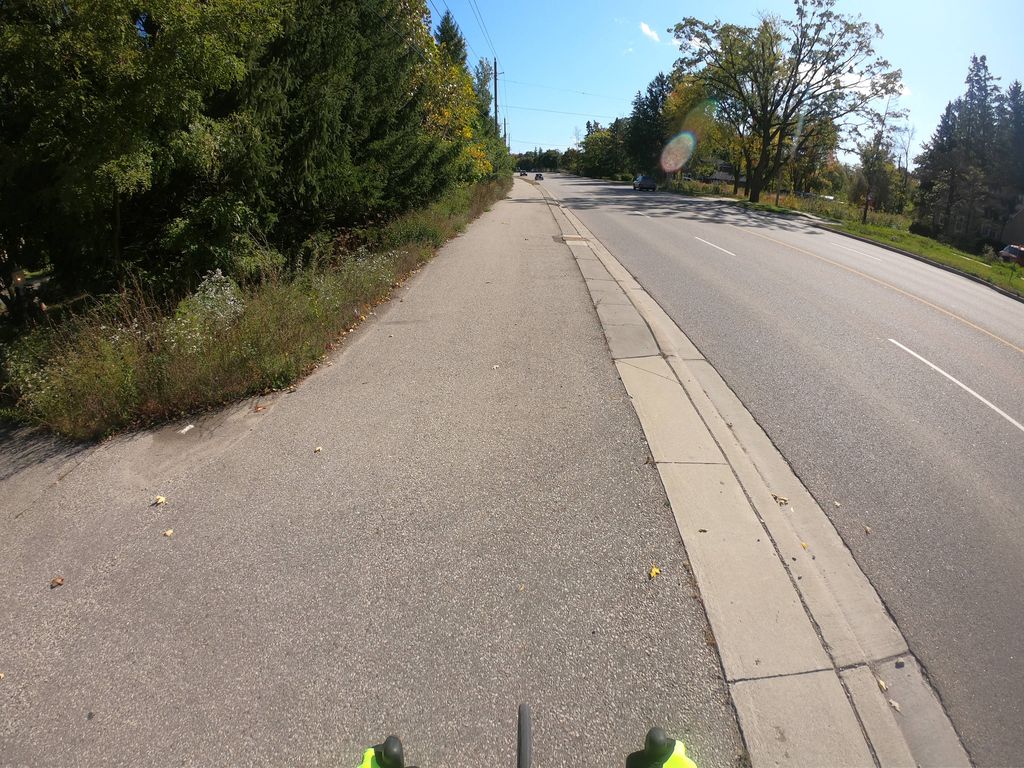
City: kitchener-waterloo